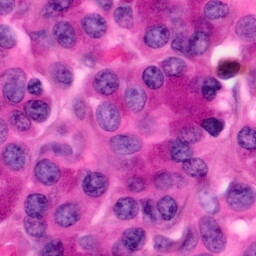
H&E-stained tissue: Pancreatic